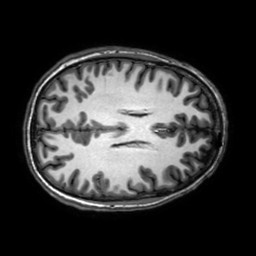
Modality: T1w
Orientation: axial
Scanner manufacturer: philips
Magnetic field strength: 3 T
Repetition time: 0.0096 s
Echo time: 0.0046 s